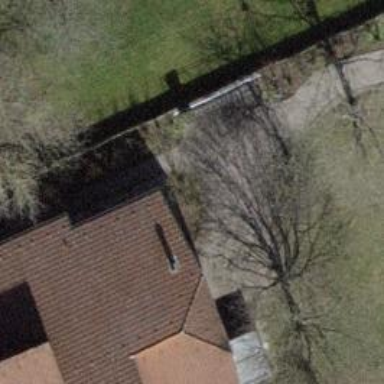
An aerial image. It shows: Driveway made of paving stones.